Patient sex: M
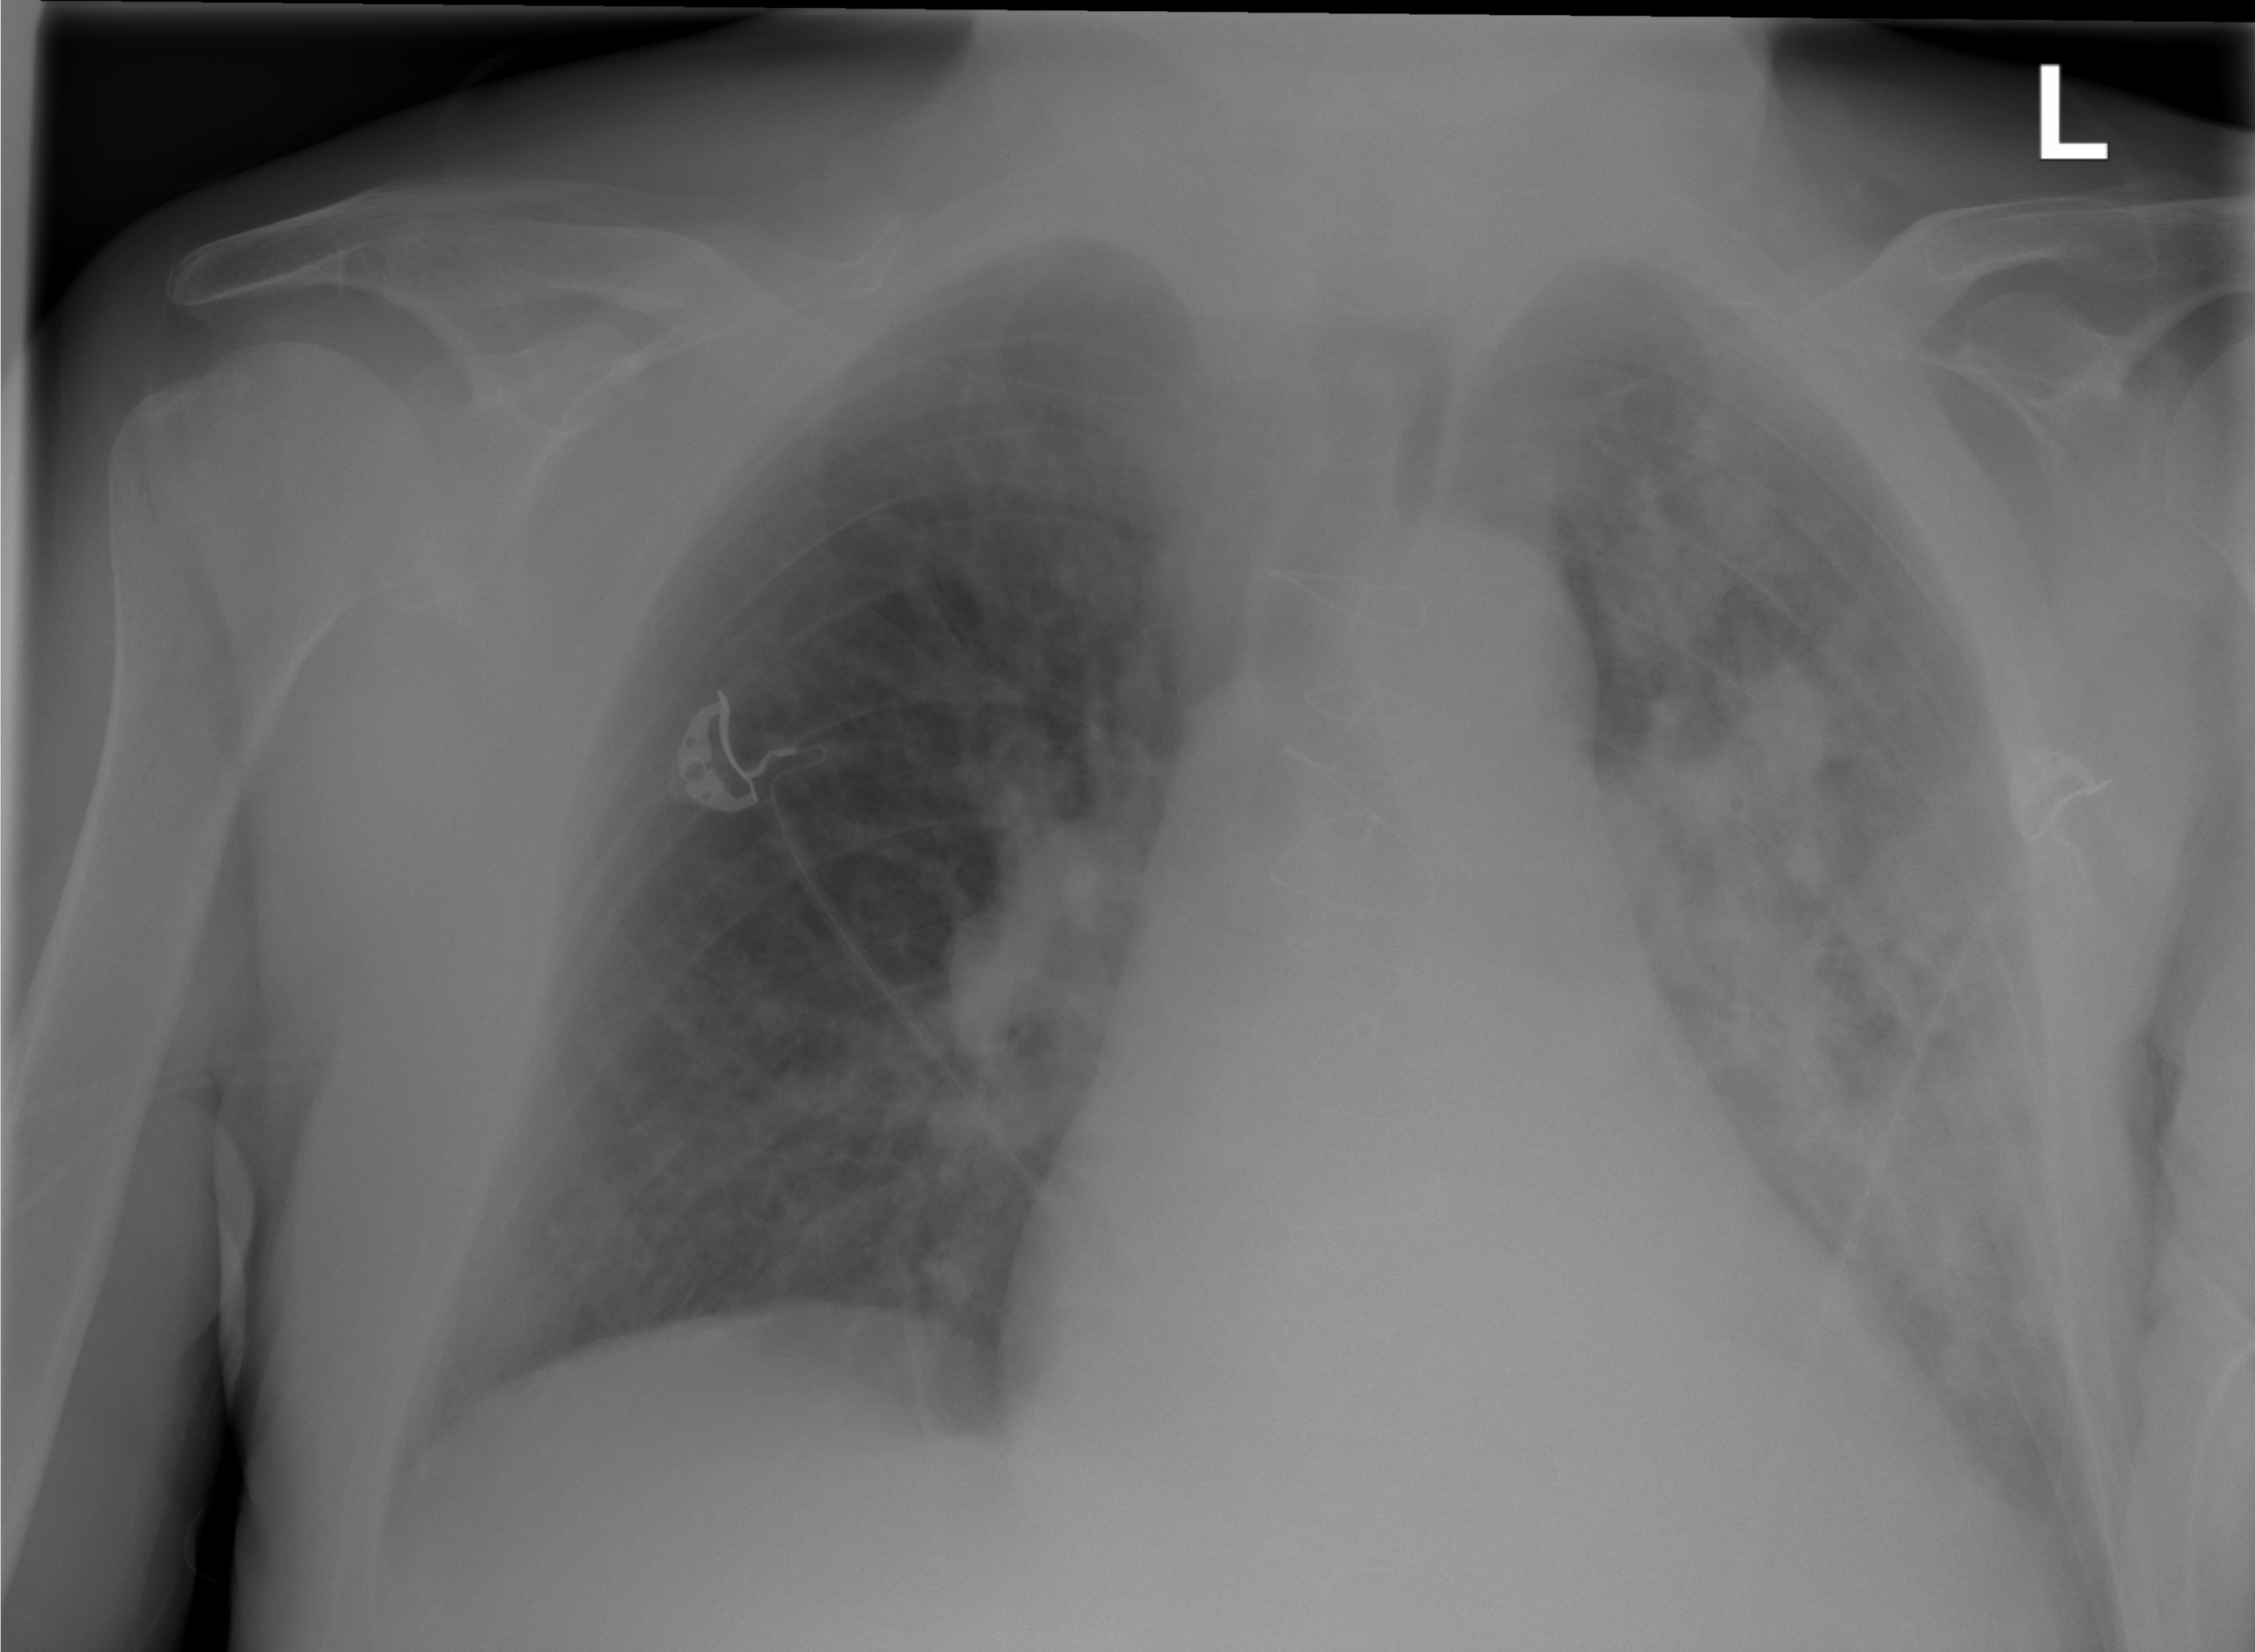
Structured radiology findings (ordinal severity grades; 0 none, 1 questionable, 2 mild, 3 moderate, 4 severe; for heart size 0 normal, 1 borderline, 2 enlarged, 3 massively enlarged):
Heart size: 2
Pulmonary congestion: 0
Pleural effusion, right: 0
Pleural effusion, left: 0
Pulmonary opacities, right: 1
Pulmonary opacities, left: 3
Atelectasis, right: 0
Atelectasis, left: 0